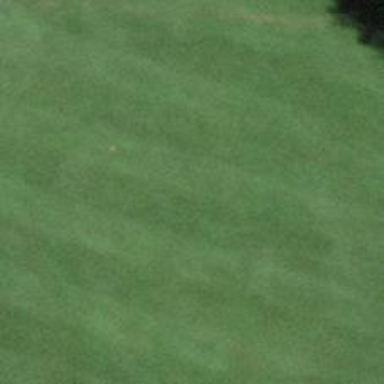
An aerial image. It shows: View of golf hole.